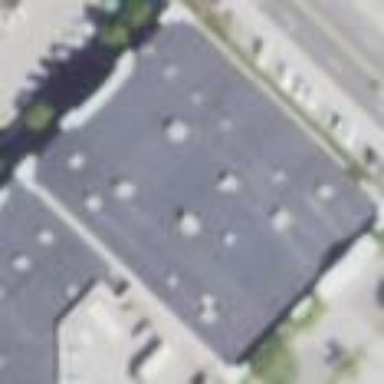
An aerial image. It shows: Commercial building.